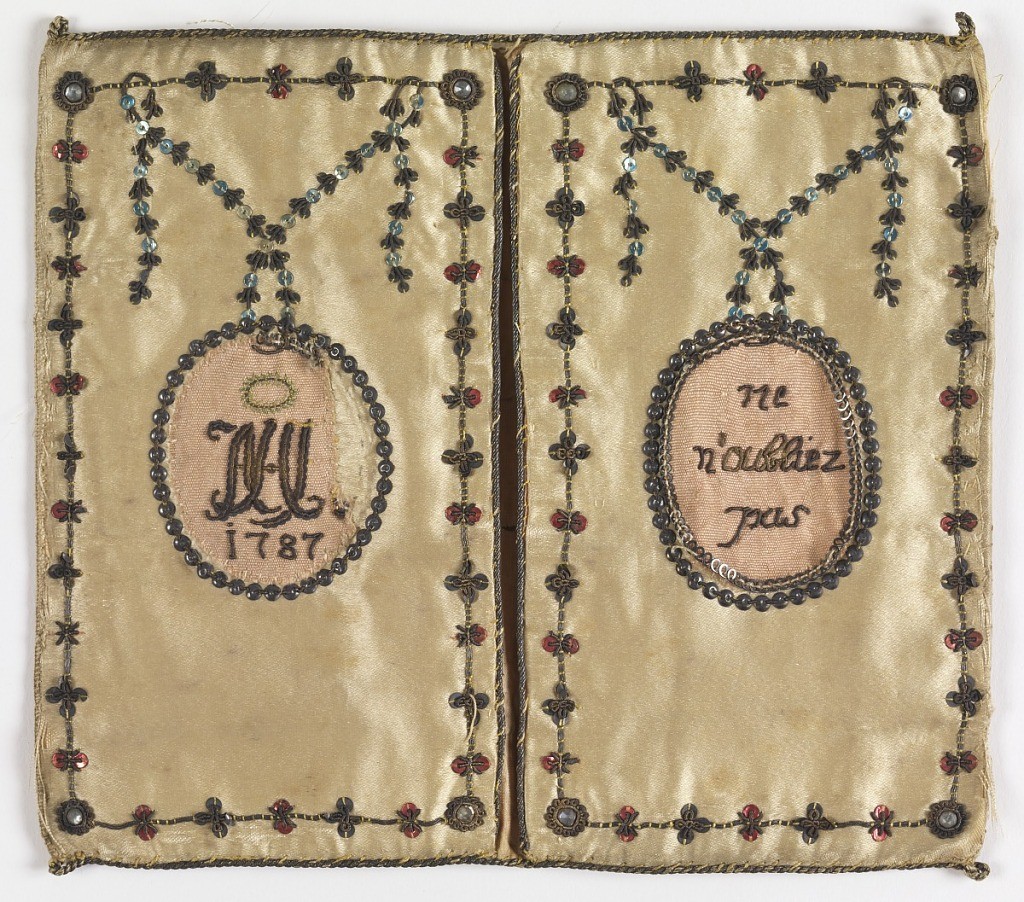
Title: Card case
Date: late 18th century
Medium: silk, metal Technique: embroidered
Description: Silk covered card case in embroidery in flowers, wheat and medallions with "AH2, 1787" and "ne n'oubliez pas" within borders of metal thread and paillettes. Pink silk lining.